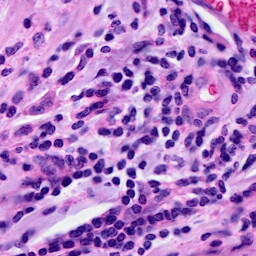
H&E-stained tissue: Breast